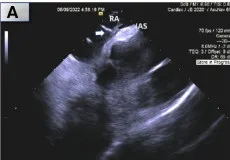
Intracardiac (ICE) echocardiography of ablation sites (arrow: ablation catheter, RA, right atrium; NC, non-coronary sinus of Valsalva; LA; atrial septum; IAS, interatrial septum). *Images are placeholders for videos which are attached. (A) Right atrial septum.
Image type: radiology (ultrasound)